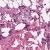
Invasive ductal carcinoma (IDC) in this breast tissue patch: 0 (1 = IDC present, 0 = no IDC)